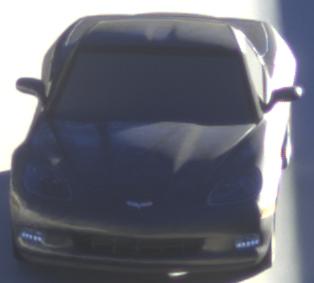
Make: Chevrolet
Model: Corvette Coupé
Detailed model: Corvette (C6) Coupé
Model produced from: 2005/02
Model produced until: 2008/03
Doors: 3
Color: gray
Road condition: dry road
Daytime: sunrise or sunset
Contrast: high contrast